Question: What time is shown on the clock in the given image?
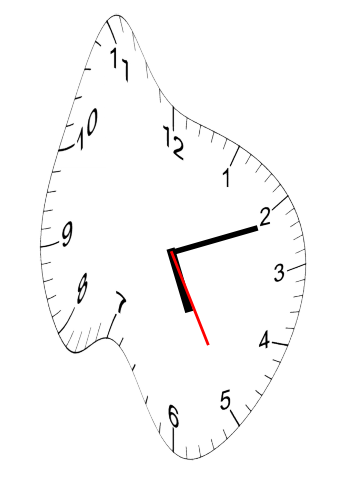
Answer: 05:11:25